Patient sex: M
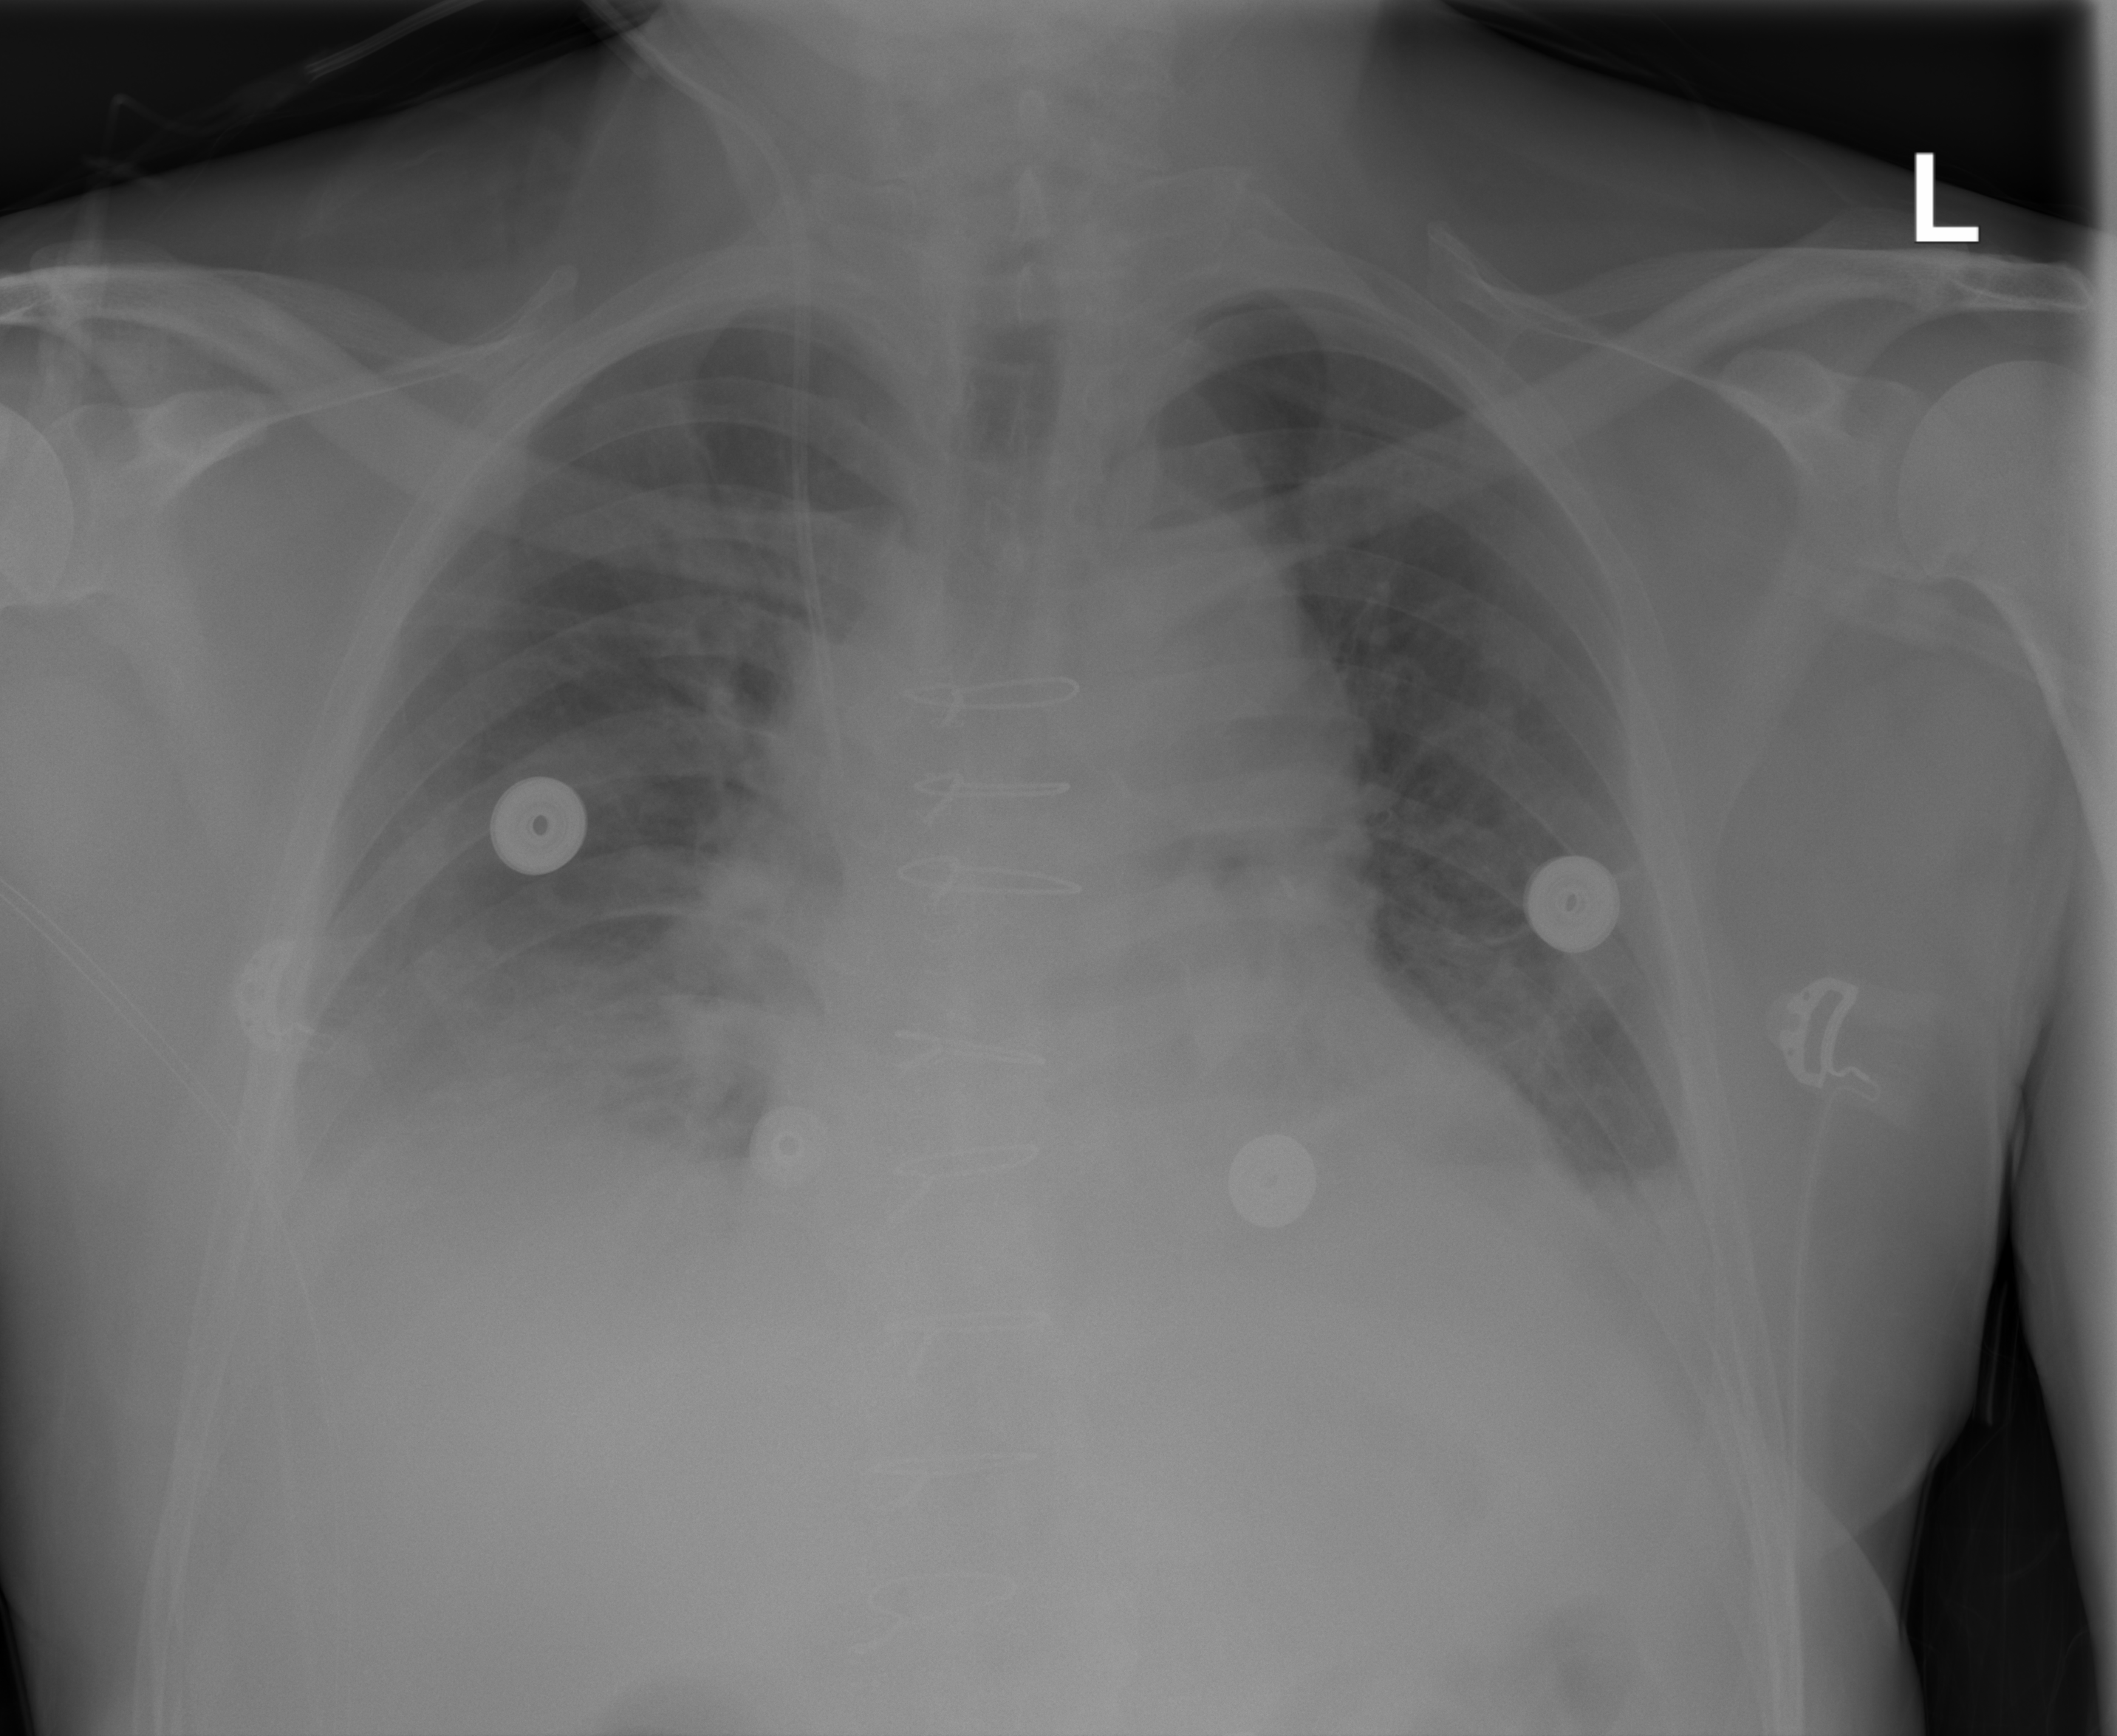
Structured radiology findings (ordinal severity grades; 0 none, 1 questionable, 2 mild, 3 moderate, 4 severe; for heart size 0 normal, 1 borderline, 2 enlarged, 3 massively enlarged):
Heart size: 0
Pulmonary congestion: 0
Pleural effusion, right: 2
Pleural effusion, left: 2
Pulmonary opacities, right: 0
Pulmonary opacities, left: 0
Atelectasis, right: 2
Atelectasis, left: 2